Aerial crown-view tile of a tropical tree (Barro Colorado Island, Panama), acquired 20250124:
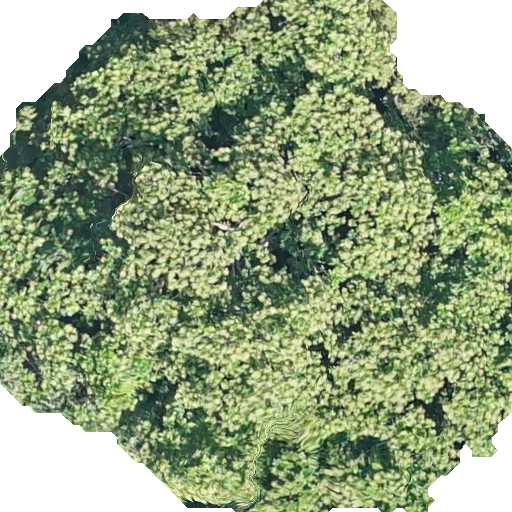
Species: Anacardium excelsum
GBIF accepted scientific name: Anacardium excelsum
Crown area: 362.645 m²